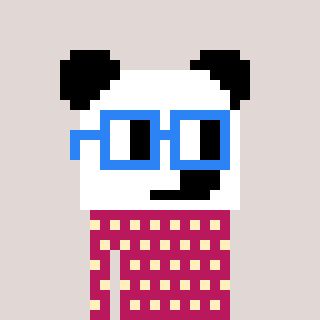
a pixel art character with square blue glasses, a panda-shaped head and a darkpink-colored body on a warm background